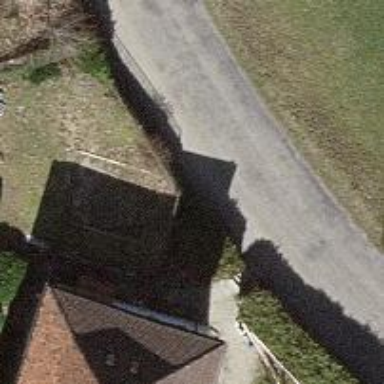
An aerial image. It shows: Fence.